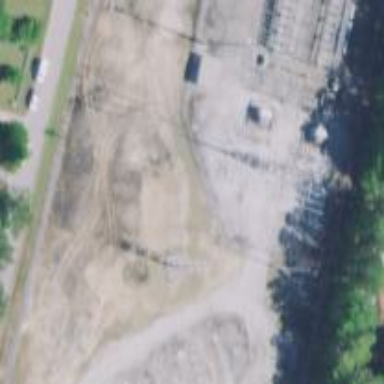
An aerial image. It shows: Distribution level power substation surrounded by fence.